A bearing vibration time series has been folded into this square grayscale image, one row per segment of consecutive samples. Based on the visible evidence, which condition applies: normal, inner_race, outer_race, ball?
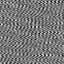
Answer: ball